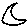
Label: moon